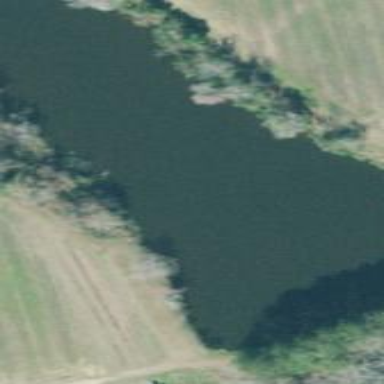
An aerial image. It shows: Reservoir of natural water.